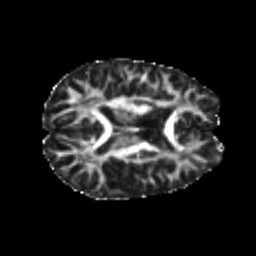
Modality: FA
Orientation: axial
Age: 21
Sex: male
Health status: healthy
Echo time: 0.074 s